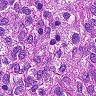
Metastatic tissue present: no